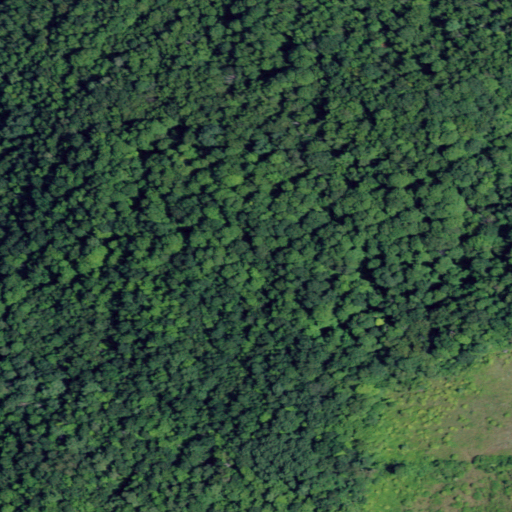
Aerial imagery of mountain in New York named Murdock Mountain containing deciduous forest, evergreen forest, and pasture